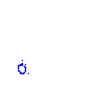
Particle: proton